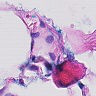
Metastatic tissue present: no